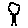
Label: tree